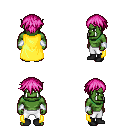
a pixel art fantasy rpg character, male body template, orc, green skin, yellow cape, white pants, pink short bangs hairstyle, white cloth bracers, black shoes, four views (front, back, left, right), 2x2 character sprite sheet, small pixel art, hard edges, no anti-aliasing